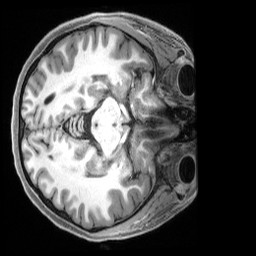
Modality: T1w
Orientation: axial
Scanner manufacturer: siemens
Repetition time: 2.5 s
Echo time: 0.00231 s